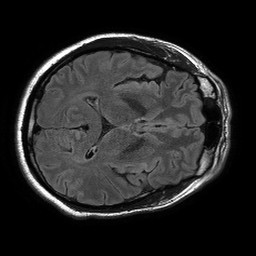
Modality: FLAIR
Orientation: axial
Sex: male
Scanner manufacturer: philips
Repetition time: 11 s
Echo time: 0.125 s